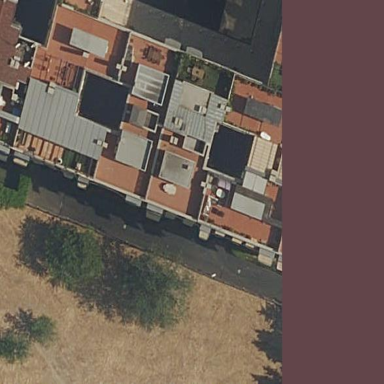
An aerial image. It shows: View of apartment building.